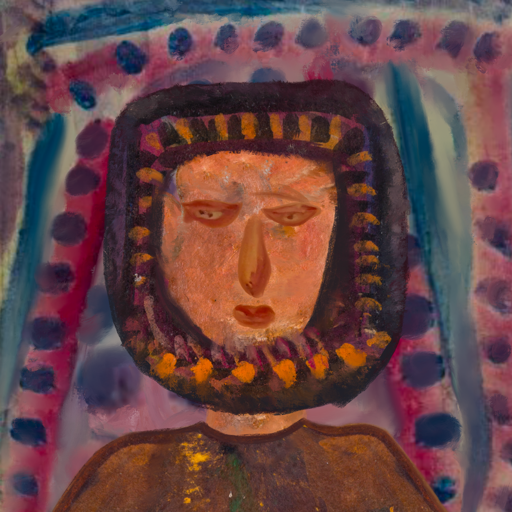
Background: HillGirl, Head And Neck Front: Boggyland, Face Front: Pious_Lady, Bust: Comrade, Hair Front: Doll, Head Accessory: Blank, Second Necklace: Blank, Necklace: Blank, Baby: Blank